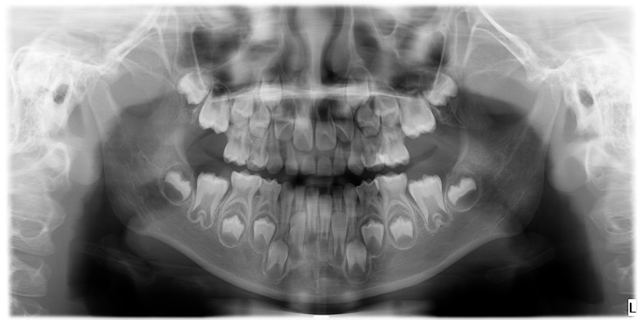
child